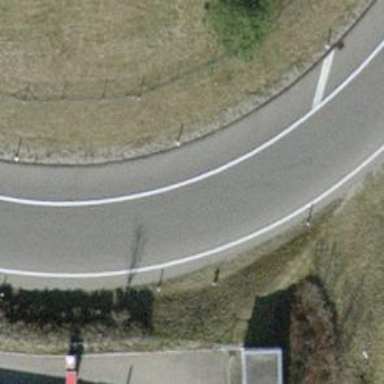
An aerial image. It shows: Asphalt trunk link motorway.